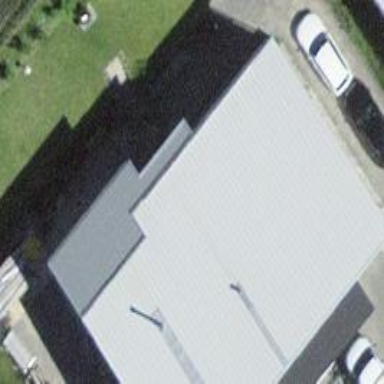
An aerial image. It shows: Simple and straightforward house.